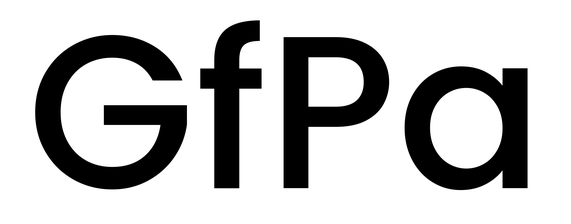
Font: Poppins-Medium